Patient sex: M
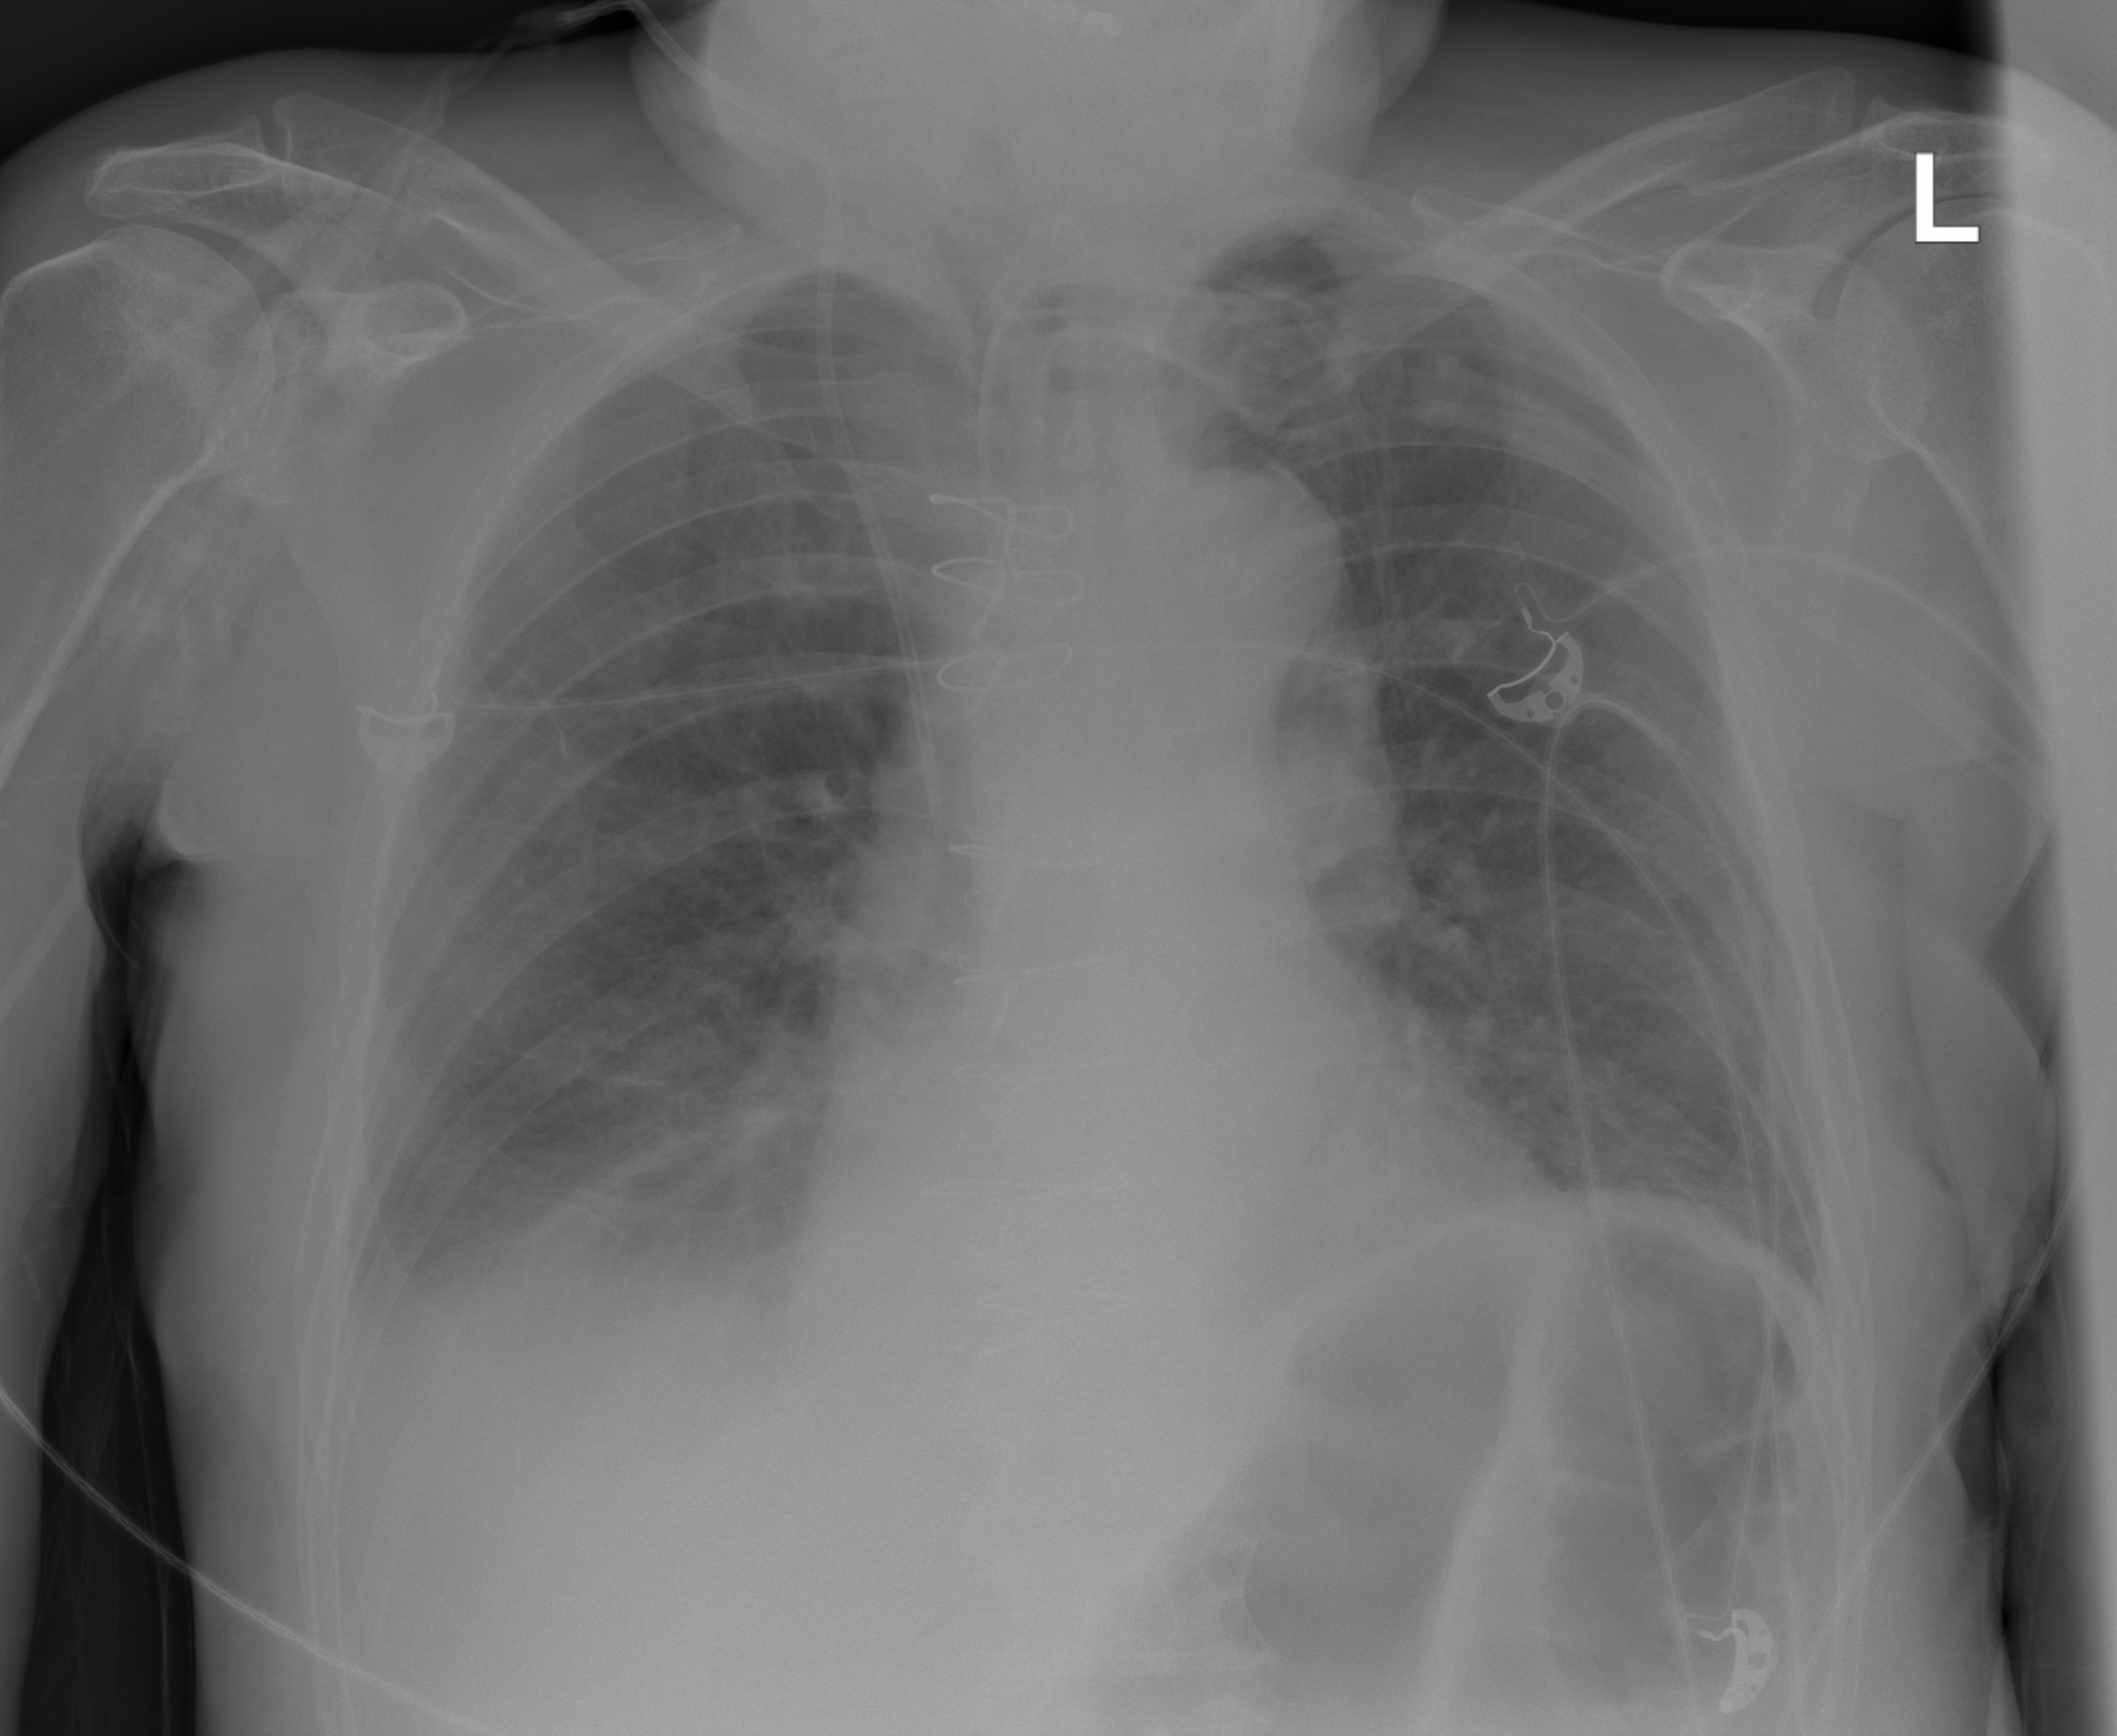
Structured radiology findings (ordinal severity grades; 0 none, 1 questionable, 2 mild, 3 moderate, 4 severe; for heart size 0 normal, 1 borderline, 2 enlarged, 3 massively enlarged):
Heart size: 1
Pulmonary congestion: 1
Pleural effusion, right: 2
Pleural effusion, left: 0
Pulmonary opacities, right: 2
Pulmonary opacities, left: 0
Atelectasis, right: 2
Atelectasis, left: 2